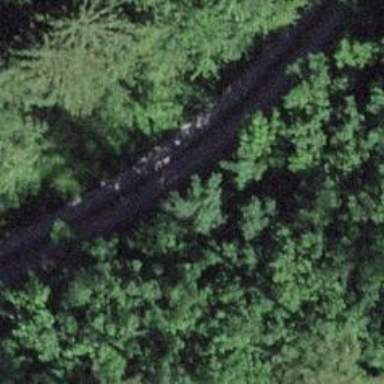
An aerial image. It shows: Gravel track with grade2 quality.